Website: ulta-beauty
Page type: account-selection
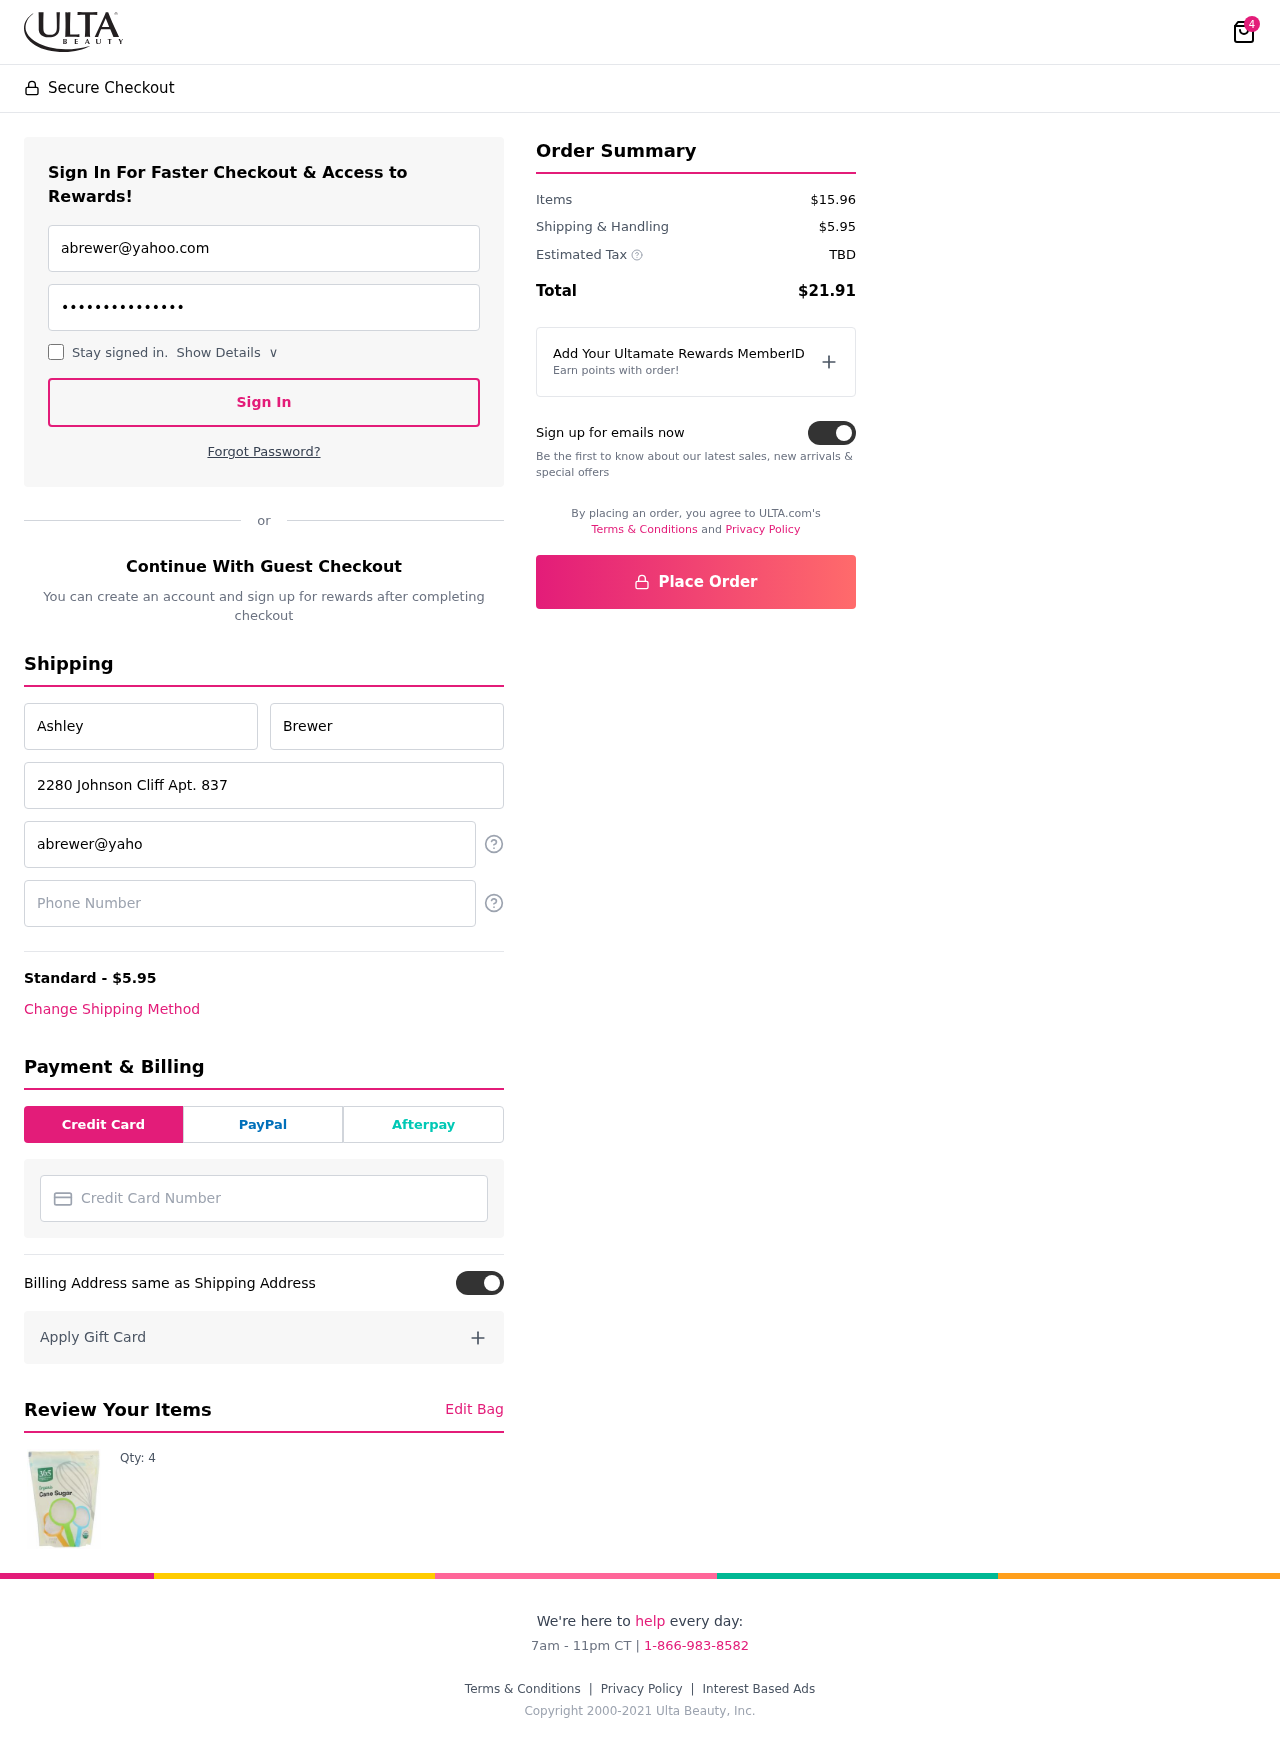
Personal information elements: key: PII_CARD_NUMBER
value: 4022 8591 0099 7761
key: PII_EMAIL
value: abrewer@yahoo.com
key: PII_EMAIL2
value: abrewer@yahoo.com
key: PII_FIRSTNAME
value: Ashley
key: PII_LASTNAME
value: Brewer
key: PII_PHONE
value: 2207804113
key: PII_STREET
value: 2280 Johnson Cliff Apt. 837
Product elements: key: PRODUCT1_QUANTITY
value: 4
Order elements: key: ORDER_NUM_ITEMS
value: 4
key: ORDER_SHIPPING_COST
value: $5.95
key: ORDER_SUBTOTAL
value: $15.96
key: ORDER_TAX
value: TBD
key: ORDER_TOTAL
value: $21.91